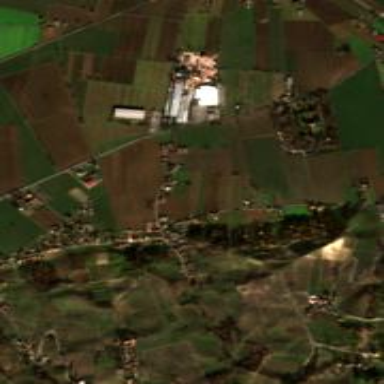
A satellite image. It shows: Vineyard with grape crops.